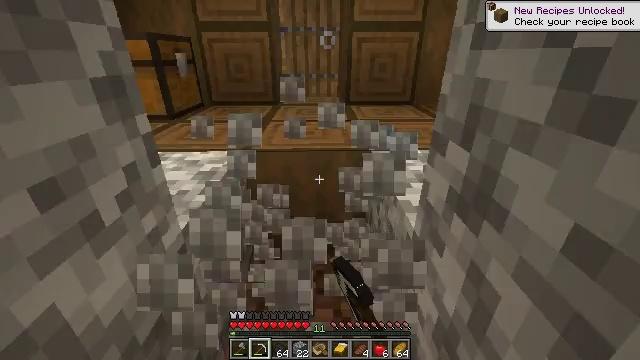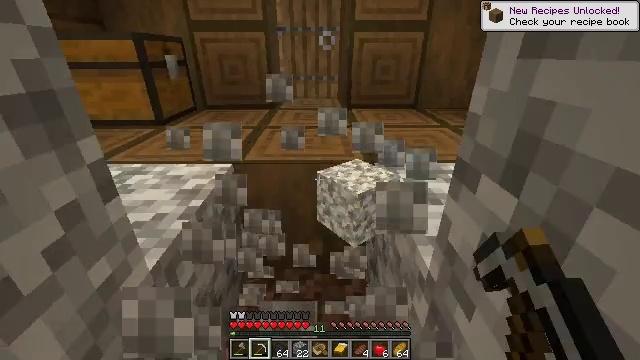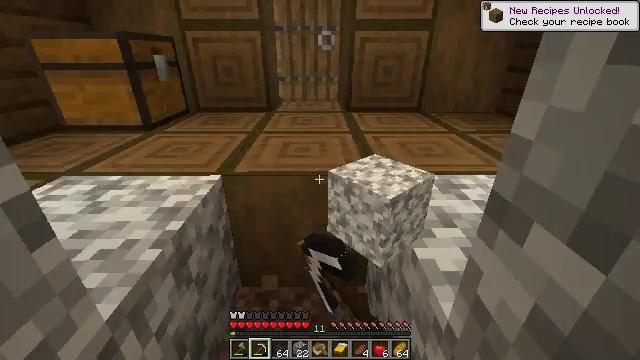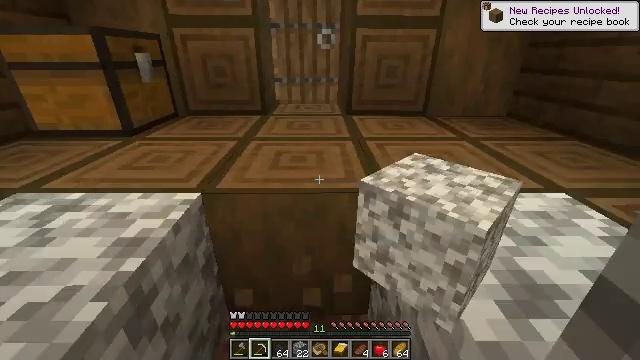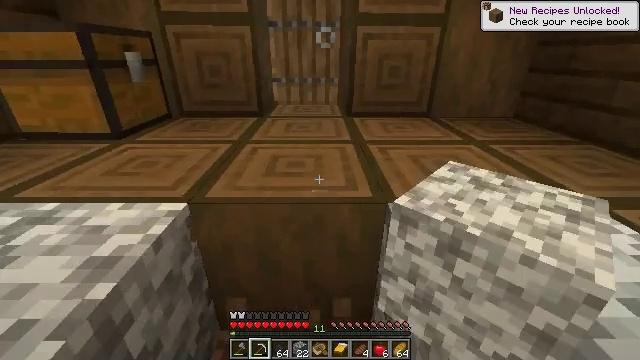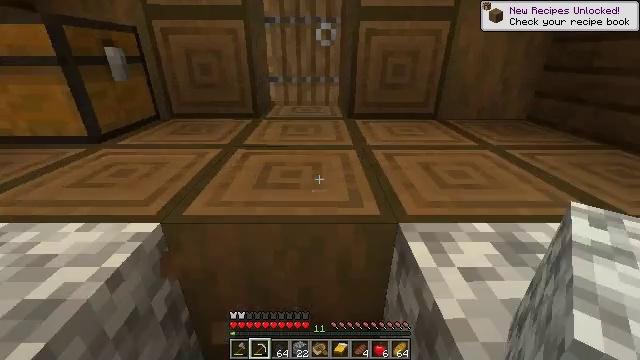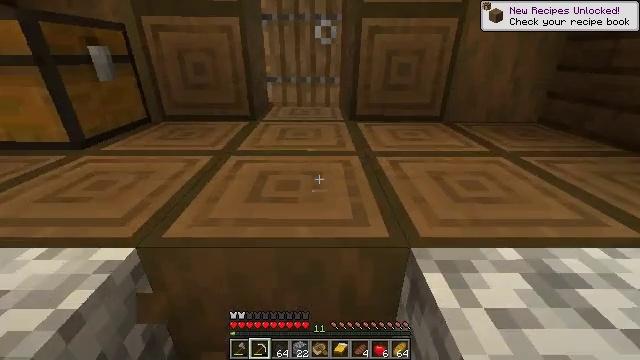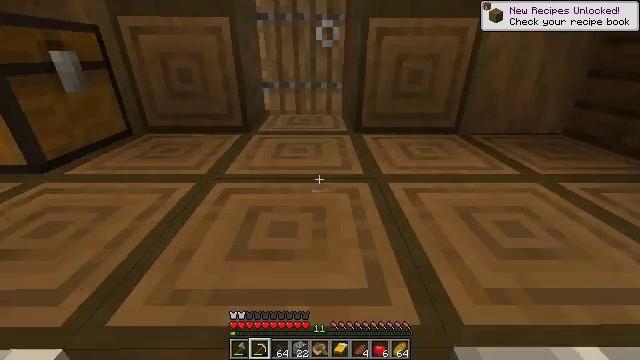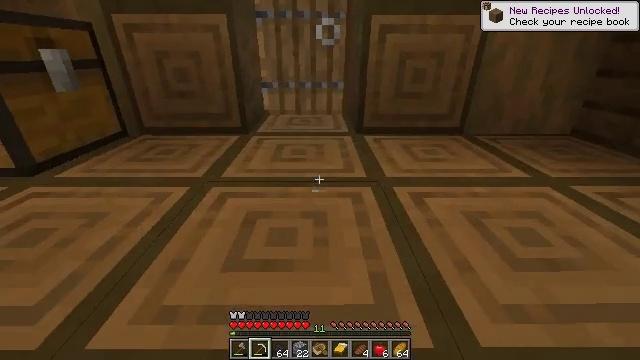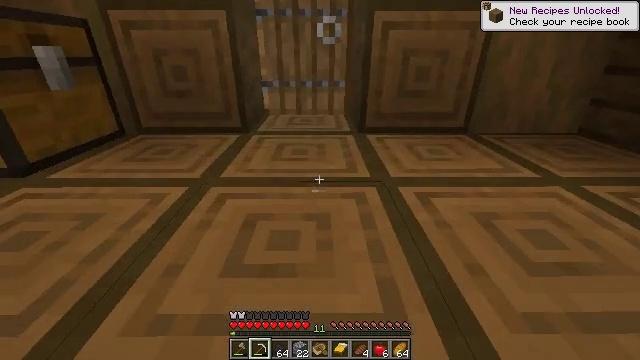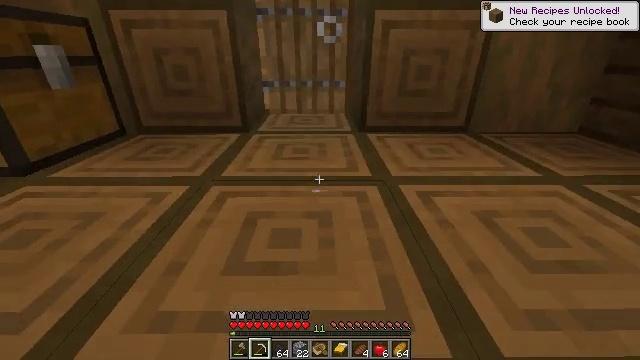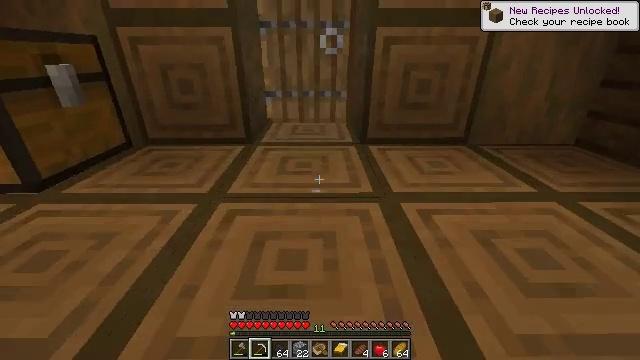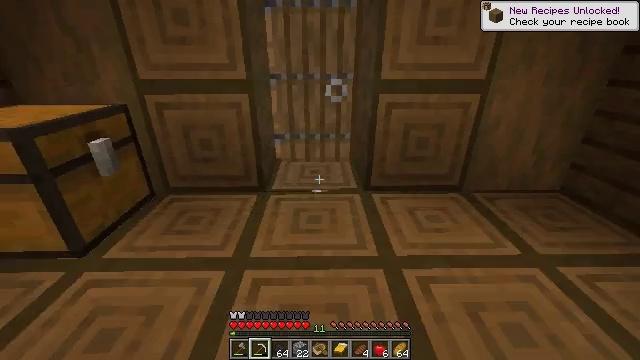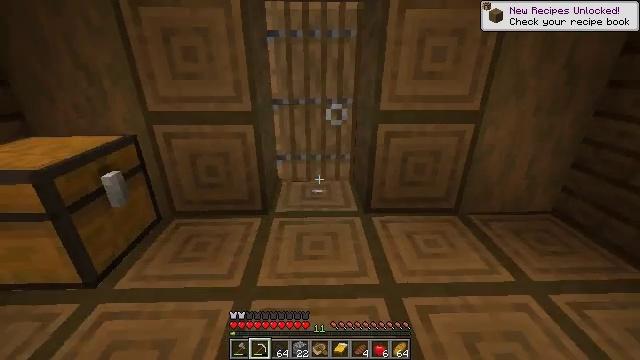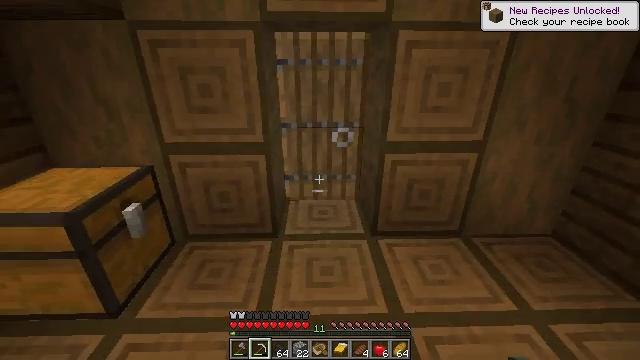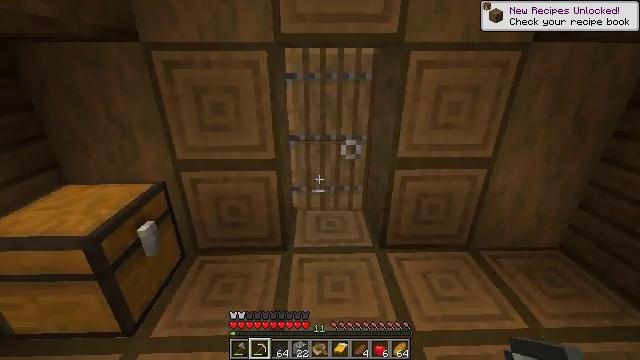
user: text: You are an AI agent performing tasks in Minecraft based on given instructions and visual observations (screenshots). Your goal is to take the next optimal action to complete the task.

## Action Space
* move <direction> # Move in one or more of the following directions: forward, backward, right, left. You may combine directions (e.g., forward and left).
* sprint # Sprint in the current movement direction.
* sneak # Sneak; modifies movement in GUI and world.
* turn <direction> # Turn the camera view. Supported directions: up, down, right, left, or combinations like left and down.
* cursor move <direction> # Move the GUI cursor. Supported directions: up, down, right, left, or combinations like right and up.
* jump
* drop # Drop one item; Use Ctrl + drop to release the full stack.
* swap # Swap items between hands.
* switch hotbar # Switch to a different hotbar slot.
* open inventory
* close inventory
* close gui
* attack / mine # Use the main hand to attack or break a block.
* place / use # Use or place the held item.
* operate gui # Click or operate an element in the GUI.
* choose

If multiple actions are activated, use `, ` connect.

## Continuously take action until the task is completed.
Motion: motion action
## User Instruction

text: Gather stripped spruce log from the tree.
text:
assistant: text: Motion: move forward, attack / mine
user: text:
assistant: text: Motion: move forward, attack / mine
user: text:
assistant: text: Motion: move forward, attack / mine
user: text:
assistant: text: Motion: move forward
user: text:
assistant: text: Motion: move forward
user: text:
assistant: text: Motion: move forward
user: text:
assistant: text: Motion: move forward
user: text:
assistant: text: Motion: move forward
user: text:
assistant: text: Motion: move forward
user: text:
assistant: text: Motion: move forward
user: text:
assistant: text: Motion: move forward and move left, jump
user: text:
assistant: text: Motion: move forward and move left, jump
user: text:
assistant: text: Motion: move forward and move left, jump
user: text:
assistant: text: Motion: move forward and move left, jump
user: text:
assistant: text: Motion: move forward and move left, jump
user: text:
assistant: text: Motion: move forward and move left, turn left
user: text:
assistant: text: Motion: move forward and move left, turn left
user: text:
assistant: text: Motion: move forward and move left, turn left and up
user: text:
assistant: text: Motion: move forward, turn left
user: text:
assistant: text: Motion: move forward, turn left and down
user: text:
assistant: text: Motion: move forward and move right, turn left and down
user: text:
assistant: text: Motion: move forward and move right, turn left and down
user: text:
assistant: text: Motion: move right, turn left and down
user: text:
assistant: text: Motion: move right, turn left and down, use / place
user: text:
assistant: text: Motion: use / place
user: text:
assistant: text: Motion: use / place
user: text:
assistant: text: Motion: use / place
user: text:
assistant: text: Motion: no_op
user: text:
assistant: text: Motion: open gui
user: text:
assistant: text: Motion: no_op